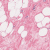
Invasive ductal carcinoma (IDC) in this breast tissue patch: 0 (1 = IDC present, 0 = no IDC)